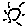
Label: sun